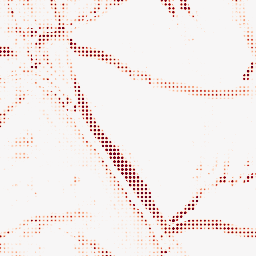
Category: morphological
Decomposition family: morphological_square
Decomposition parameters: operation: opening
size: 15
Upsampling method: sinc_blackman
Upsampling parameters: scale: 8
kernel_size: 4
Upsampling scale: 8